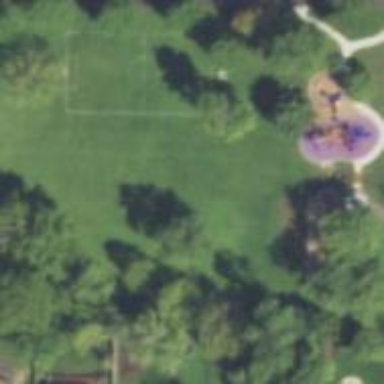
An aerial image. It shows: Lovely park for leisure and relaxation.